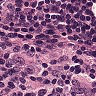
Metastatic tissue present: yes